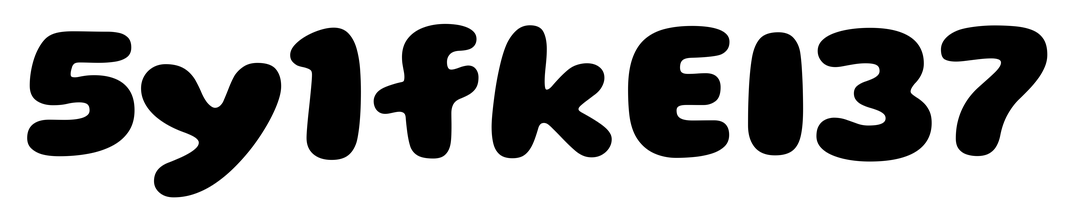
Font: Gluten_ExtraBold